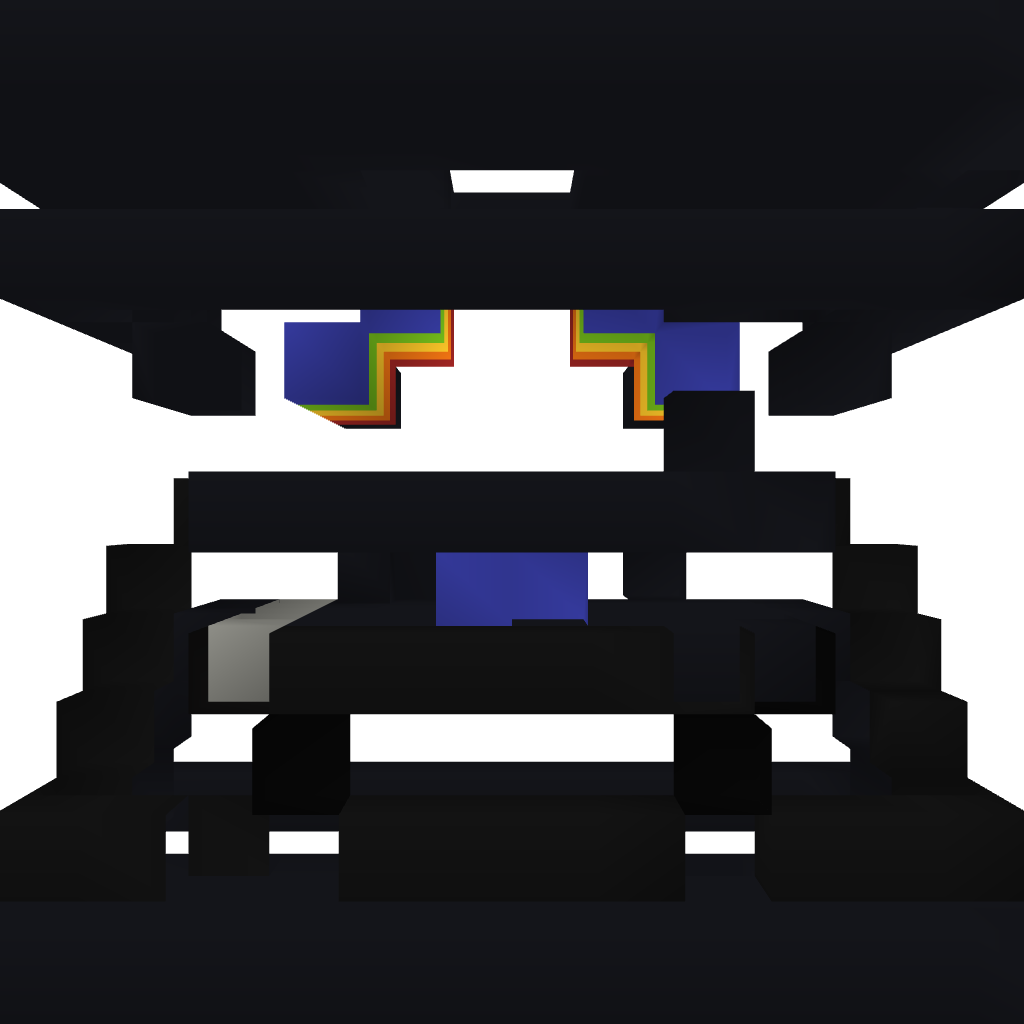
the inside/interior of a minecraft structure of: Rainbow Fighter